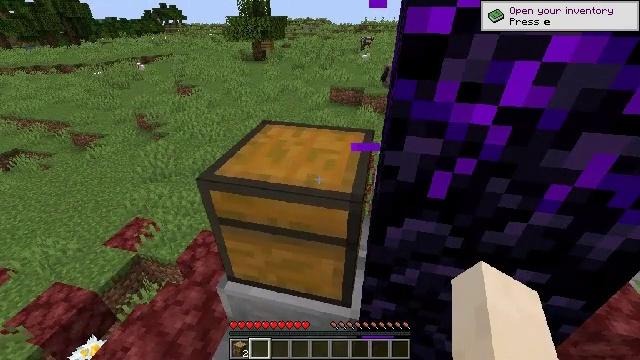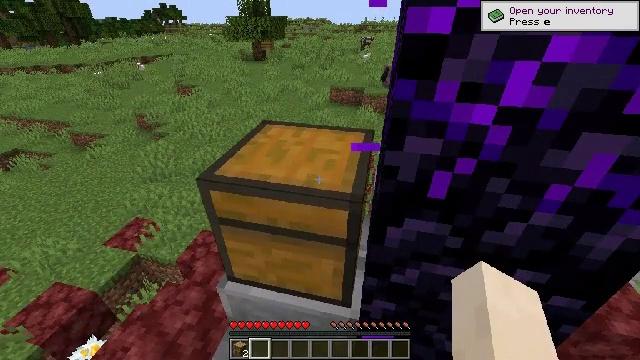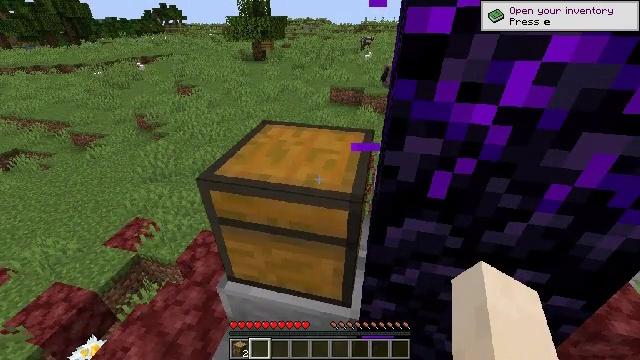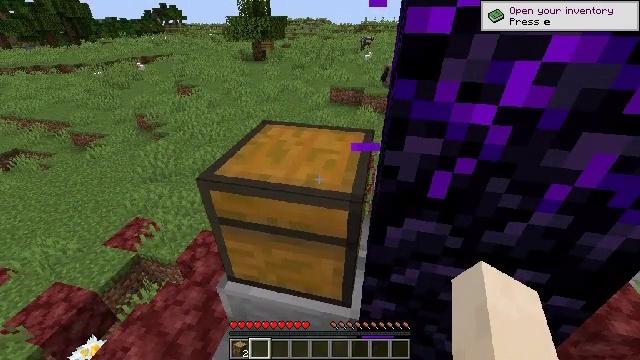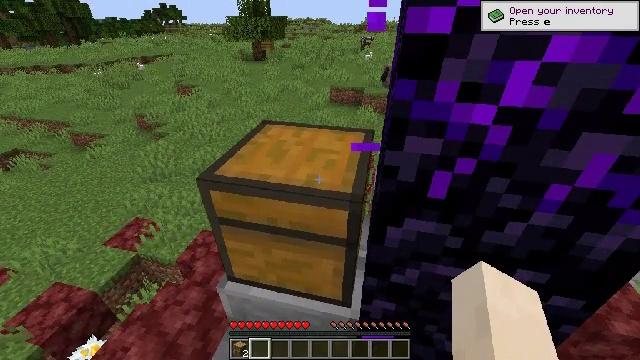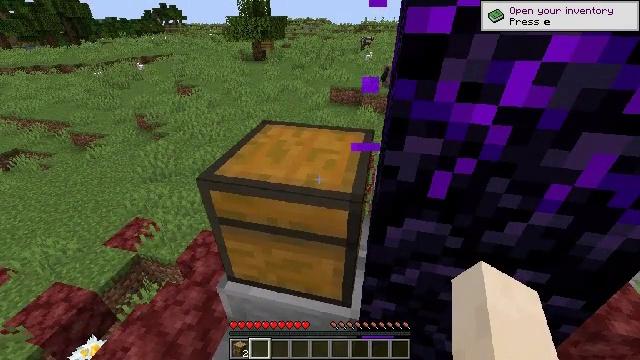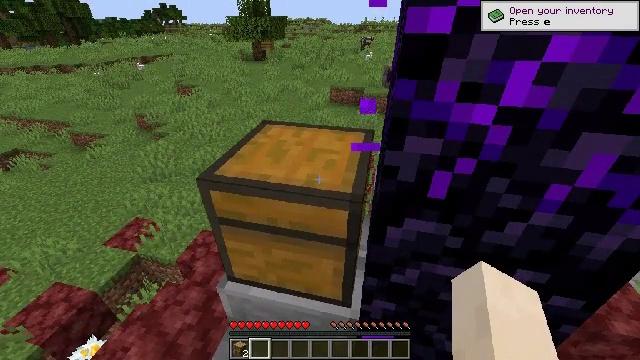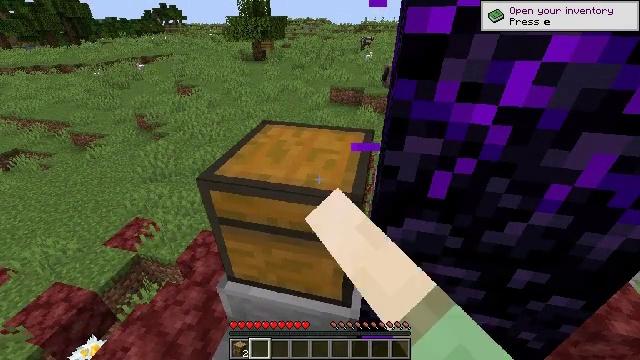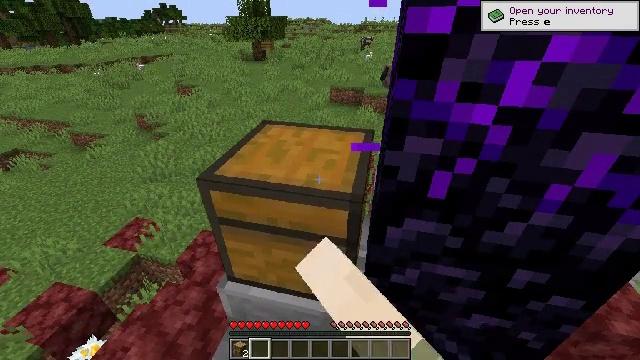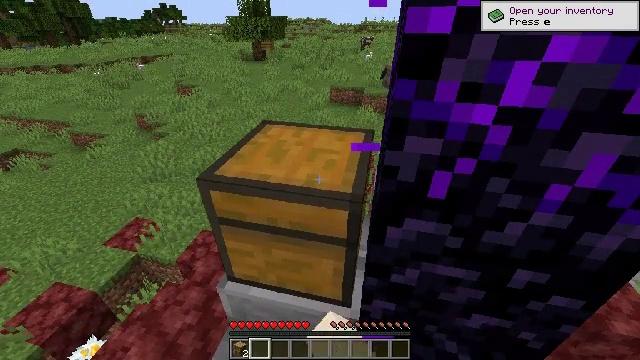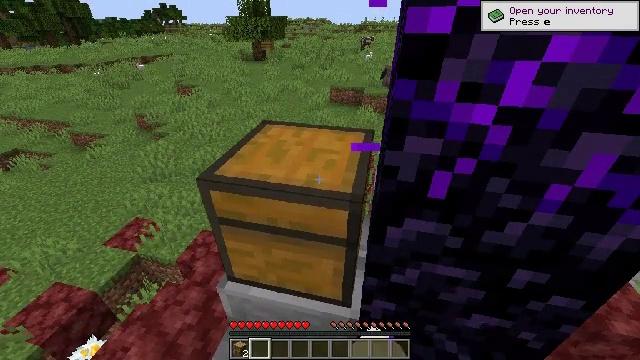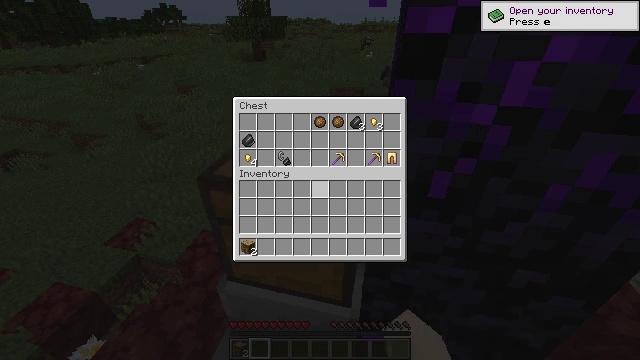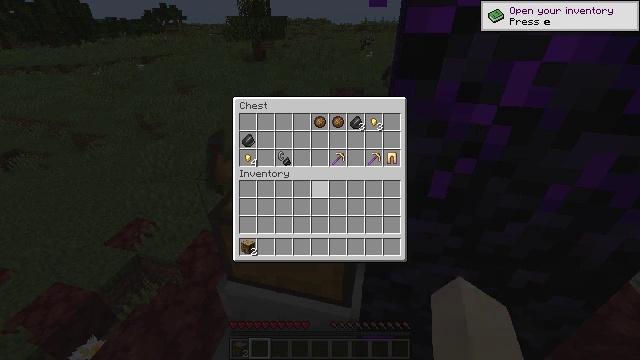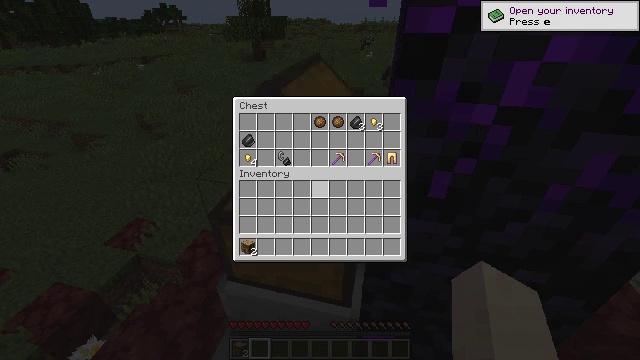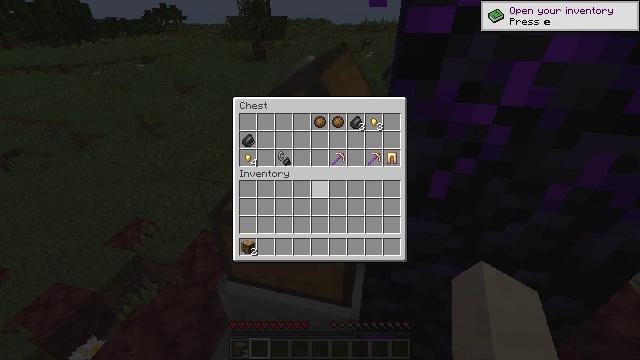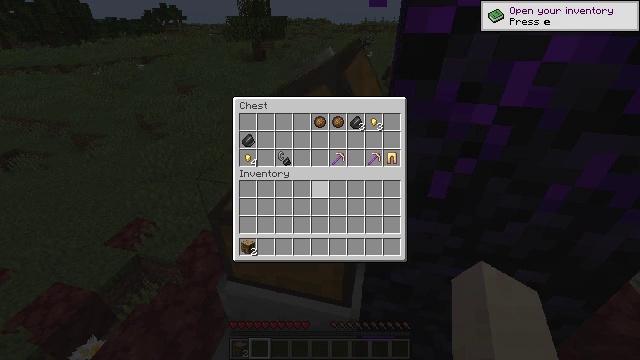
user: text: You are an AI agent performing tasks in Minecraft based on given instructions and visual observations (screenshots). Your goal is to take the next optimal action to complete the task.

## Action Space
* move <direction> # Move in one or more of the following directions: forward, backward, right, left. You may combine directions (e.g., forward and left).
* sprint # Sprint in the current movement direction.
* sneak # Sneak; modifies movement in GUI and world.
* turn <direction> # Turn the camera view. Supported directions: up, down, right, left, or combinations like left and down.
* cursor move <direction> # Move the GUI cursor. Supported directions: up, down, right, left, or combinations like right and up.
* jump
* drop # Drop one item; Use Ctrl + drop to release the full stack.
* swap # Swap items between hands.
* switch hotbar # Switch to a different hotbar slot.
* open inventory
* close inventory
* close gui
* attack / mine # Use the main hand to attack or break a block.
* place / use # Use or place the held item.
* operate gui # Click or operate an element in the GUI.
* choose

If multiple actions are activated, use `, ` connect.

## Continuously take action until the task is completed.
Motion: motion action
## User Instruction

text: Mine magma blocks for light and decoration.
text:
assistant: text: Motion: no_op
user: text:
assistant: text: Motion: no_op
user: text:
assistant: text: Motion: no_op
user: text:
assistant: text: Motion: no_op
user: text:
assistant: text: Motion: no_op
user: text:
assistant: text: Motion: use / place
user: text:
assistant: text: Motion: use / place
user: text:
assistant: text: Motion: use / place
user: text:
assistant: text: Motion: no_op
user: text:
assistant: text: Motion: no_op
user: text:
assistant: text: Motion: no_op
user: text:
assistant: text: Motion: no_op
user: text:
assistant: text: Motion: no_op
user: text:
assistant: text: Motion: no_op
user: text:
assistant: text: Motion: no_op
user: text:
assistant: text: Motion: no_op
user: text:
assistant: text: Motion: no_op
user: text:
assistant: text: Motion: no_op
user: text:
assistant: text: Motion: no_op
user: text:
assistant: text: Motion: no_op
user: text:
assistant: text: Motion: no_op
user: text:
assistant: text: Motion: no_op
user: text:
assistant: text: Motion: no_op
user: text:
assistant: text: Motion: no_op
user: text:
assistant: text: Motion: no_op
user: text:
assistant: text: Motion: no_op
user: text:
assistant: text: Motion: no_op
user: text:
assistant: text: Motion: no_op
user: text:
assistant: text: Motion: no_op
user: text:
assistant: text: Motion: no_op